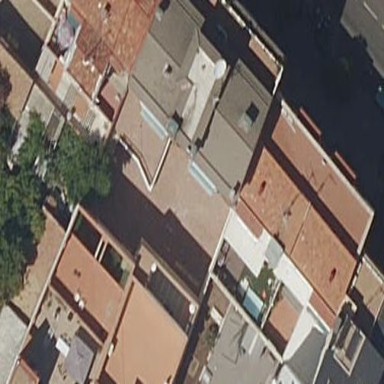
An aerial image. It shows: Image showing building with apartments.